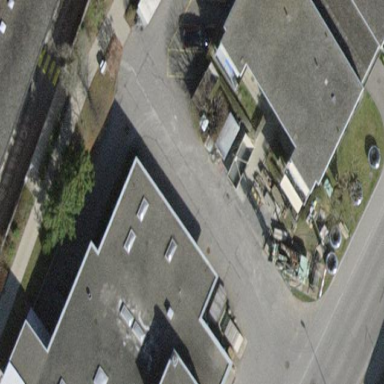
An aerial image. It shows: View of roof of building.